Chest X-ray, PA view. Patient: 57 years old, sex F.
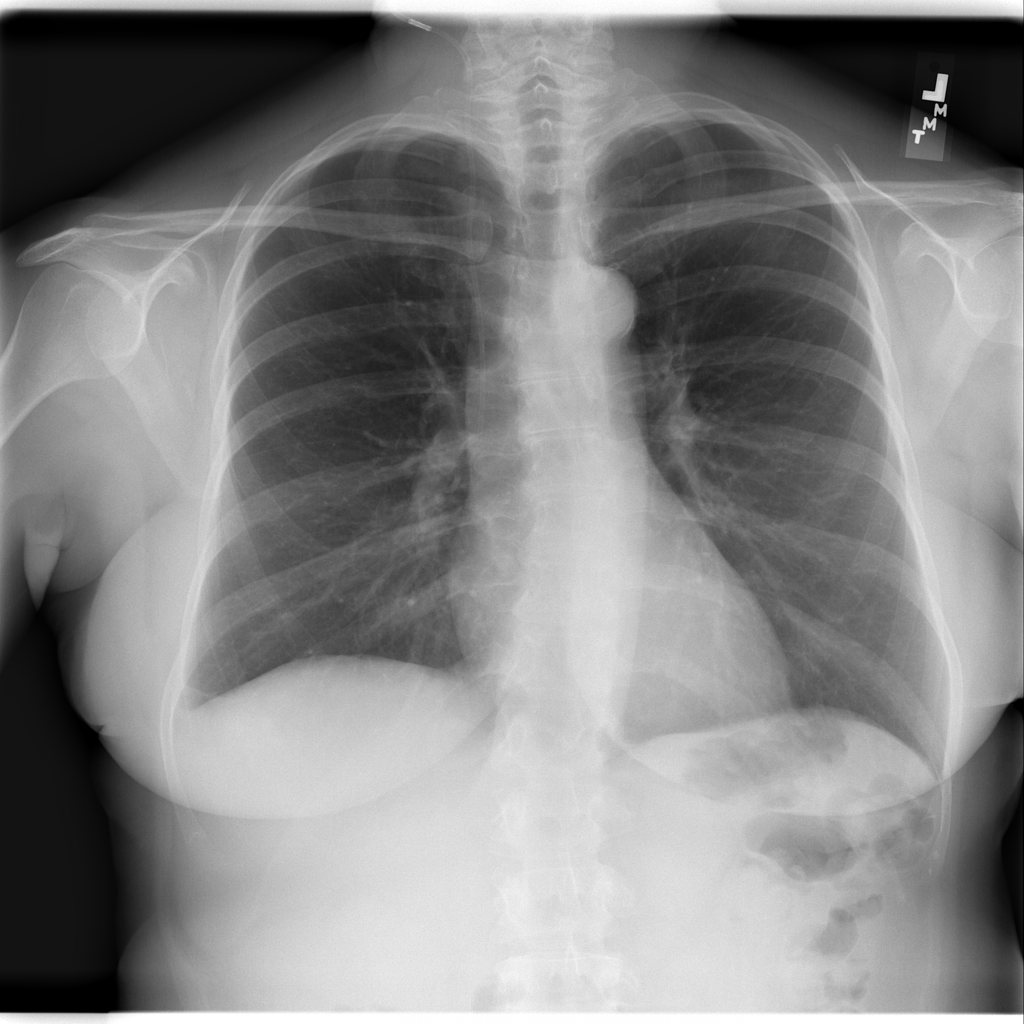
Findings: No Finding